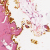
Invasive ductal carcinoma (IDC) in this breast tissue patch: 0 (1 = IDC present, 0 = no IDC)